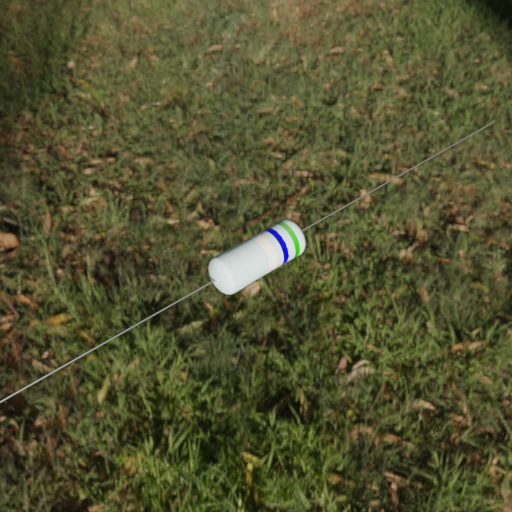
Resistor colour bands (in order): white, blue, green